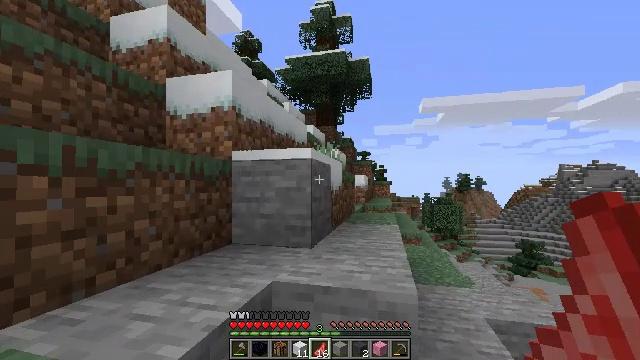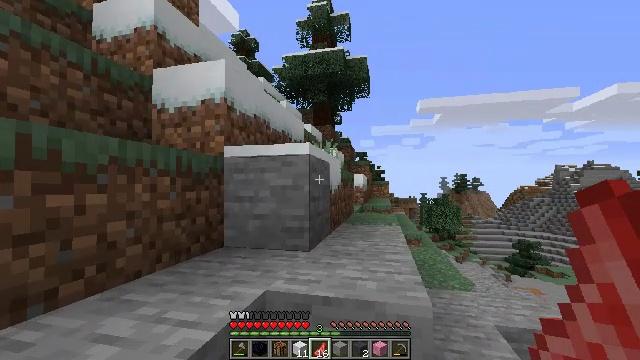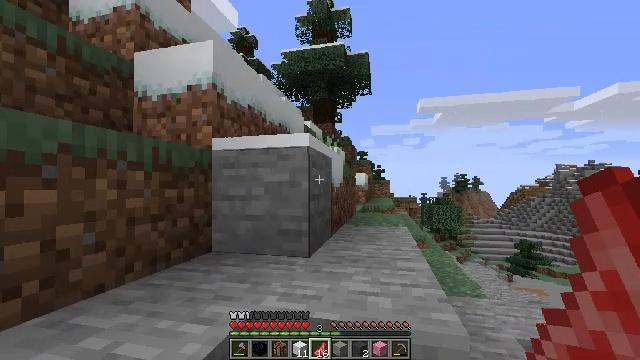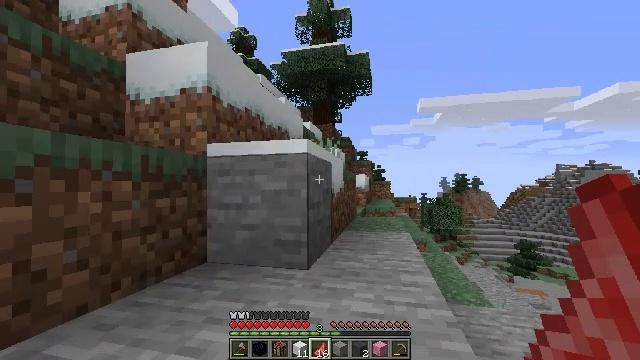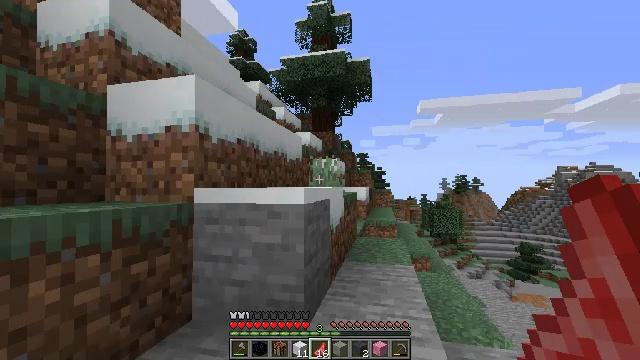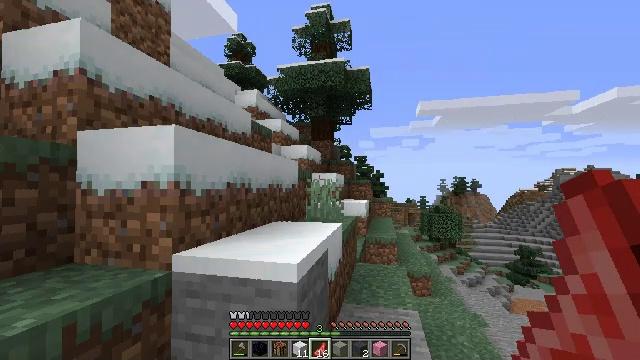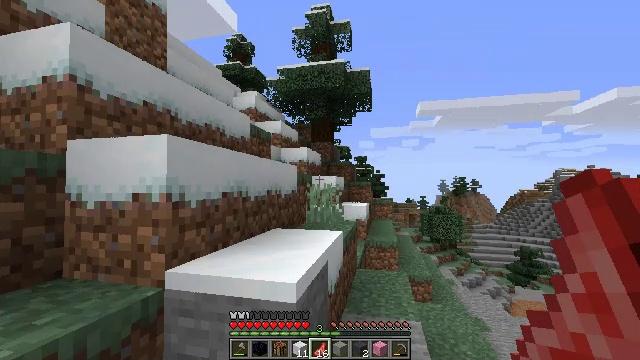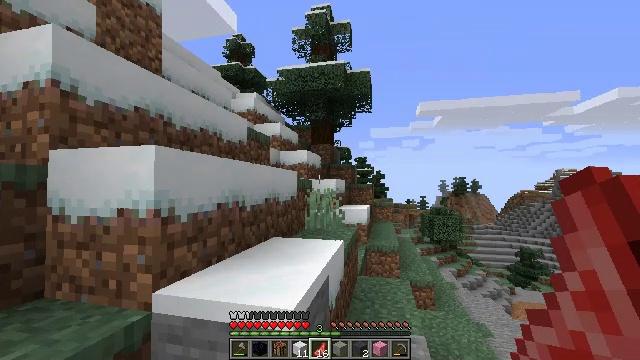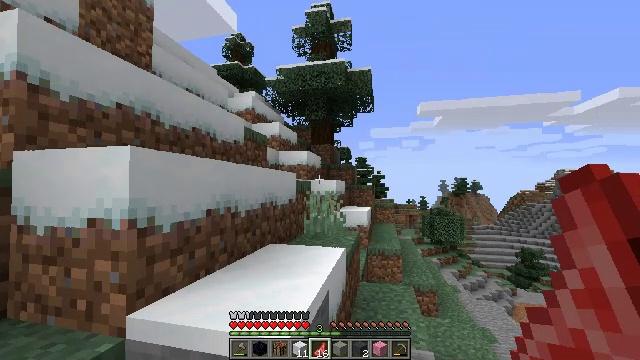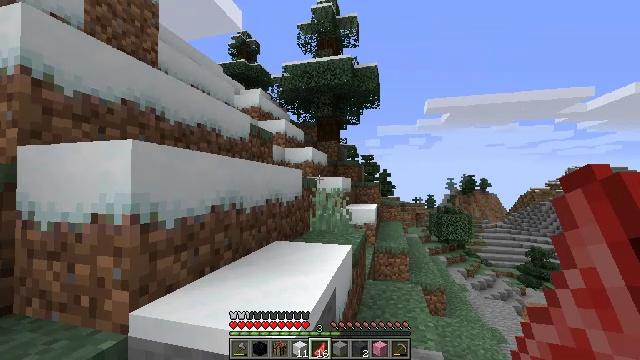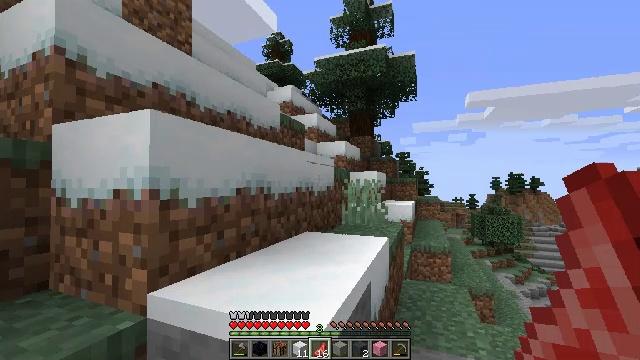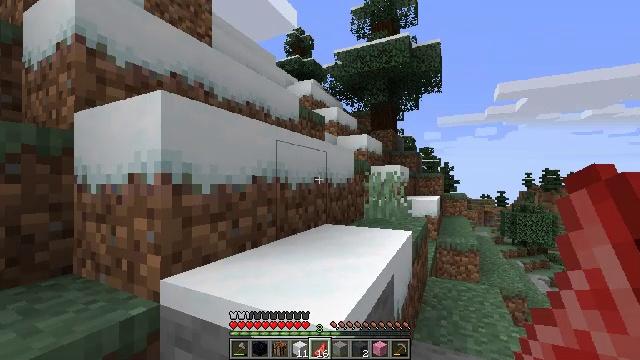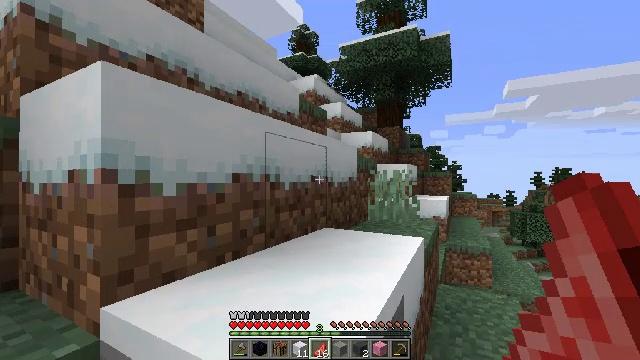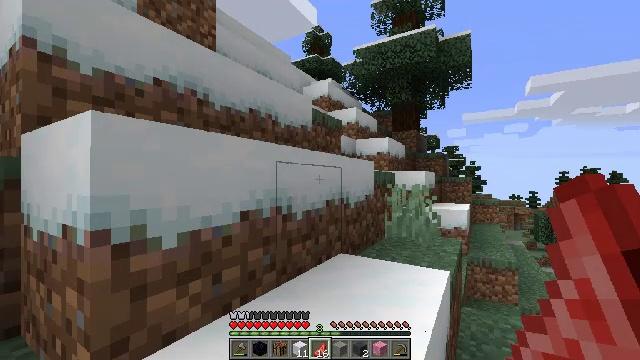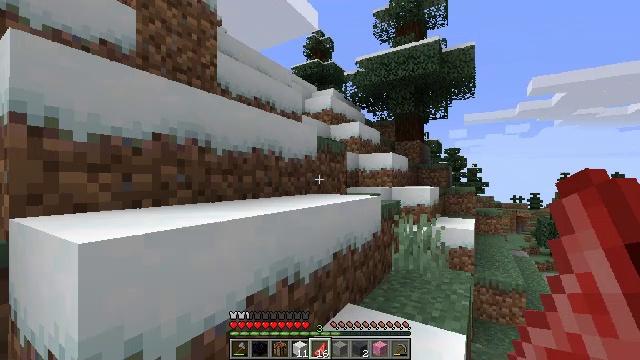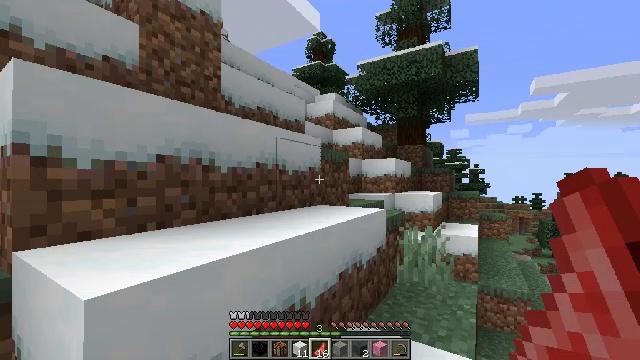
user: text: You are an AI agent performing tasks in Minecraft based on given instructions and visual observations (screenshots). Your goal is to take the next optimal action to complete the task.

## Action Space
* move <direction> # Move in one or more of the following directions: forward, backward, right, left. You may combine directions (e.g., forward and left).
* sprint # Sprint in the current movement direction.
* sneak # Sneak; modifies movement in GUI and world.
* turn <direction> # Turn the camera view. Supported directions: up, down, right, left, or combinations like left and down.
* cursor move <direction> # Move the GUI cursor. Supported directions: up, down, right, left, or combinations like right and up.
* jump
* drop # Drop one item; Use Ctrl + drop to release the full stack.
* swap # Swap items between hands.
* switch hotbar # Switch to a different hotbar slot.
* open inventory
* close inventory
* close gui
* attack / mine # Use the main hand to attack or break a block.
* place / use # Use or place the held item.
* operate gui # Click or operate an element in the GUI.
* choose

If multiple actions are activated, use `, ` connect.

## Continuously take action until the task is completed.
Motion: motion action
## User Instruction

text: Attack the orange bed to pick it up.
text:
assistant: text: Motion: move forward
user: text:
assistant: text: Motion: move forward
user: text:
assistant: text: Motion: move forward, jump
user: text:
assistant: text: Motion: move forward, jump
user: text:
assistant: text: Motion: move forward, jump
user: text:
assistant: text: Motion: move forward, jump
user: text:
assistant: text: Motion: move forward, jump
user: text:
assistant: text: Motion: move forward, jump
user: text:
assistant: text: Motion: move forward, turn left, jump
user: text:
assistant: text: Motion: move forward, turn left, jump
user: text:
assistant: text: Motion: move forward, turn left, jump
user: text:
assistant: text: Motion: move forward, turn left, jump
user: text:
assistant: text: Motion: move forward, turn left, jump
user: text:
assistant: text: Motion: move forward, jump
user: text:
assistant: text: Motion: move forward, jump
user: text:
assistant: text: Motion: move forward, jump
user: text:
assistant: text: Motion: move forward, jump
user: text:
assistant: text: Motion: move forward, jump
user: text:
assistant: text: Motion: move forward, jump
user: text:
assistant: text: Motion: move forward, jump
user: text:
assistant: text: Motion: move forward, jump
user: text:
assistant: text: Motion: move forward, jump
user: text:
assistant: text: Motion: move forward, jump
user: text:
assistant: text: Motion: move forward, jump
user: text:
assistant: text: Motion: move forward, jump
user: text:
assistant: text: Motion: move forward
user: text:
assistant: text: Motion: move forward
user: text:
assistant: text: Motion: move forward
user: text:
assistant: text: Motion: move forward, turn left
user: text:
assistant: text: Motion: move forward, turn left